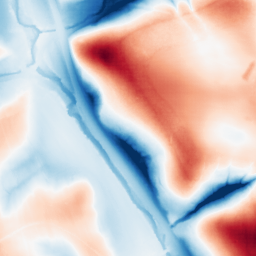
Category: classical
Decomposition family: uniform
Decomposition parameters: size: 100
Upsampling method: sinc_hamming
Upsampling parameters: scale: 4
kernel_size: 8
Upsampling scale: 4